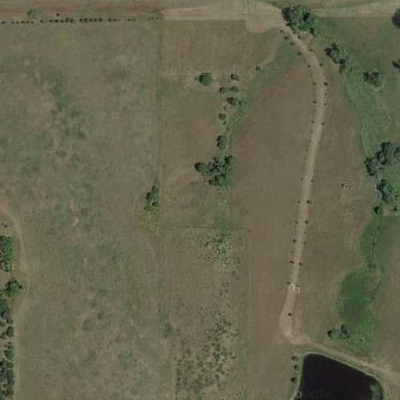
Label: Grass